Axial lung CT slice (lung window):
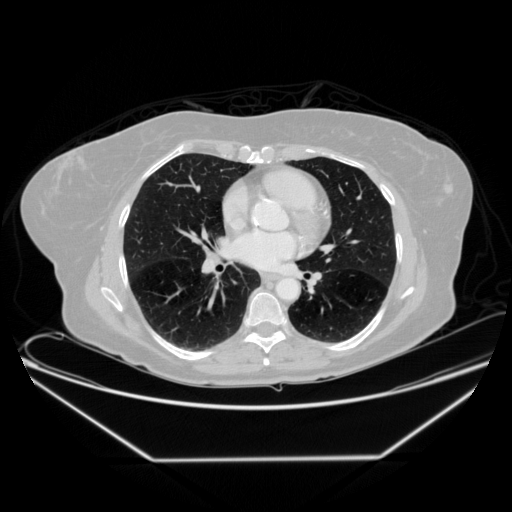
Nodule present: no